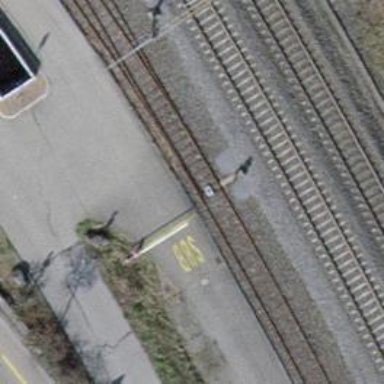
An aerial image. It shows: Railway switch.